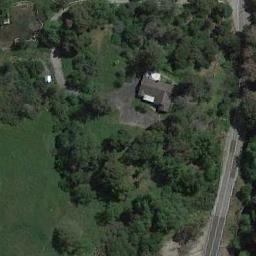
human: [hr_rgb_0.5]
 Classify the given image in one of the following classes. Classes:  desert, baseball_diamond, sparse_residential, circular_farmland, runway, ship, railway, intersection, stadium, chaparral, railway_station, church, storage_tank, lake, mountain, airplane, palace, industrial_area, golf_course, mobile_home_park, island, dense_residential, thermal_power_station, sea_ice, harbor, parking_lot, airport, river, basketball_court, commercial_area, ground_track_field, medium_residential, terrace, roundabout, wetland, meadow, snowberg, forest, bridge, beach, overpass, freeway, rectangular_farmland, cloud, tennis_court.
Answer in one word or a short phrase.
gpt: forest